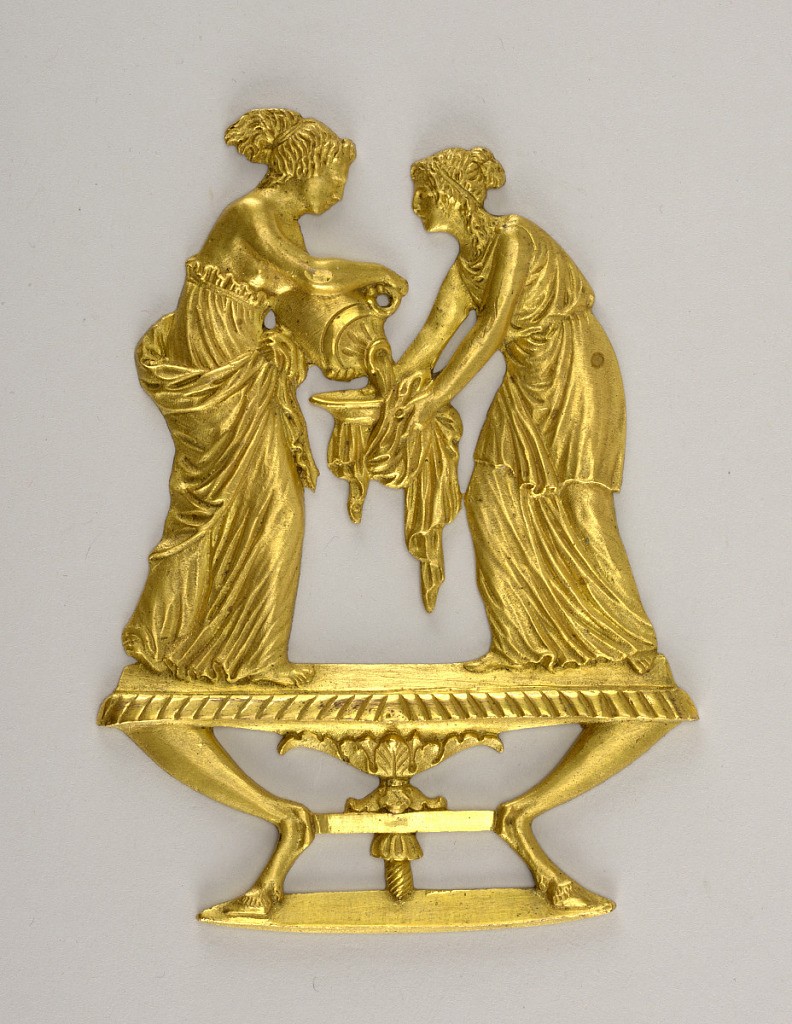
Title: Furniture mount
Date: ca. 1800–10
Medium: Gilt bronze
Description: Two classical with with washing.